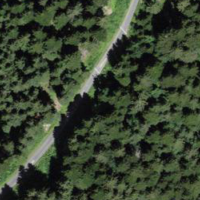
EUNIS habitat code: 43
Species observed at this site:
Astrantia major
Petasites albus